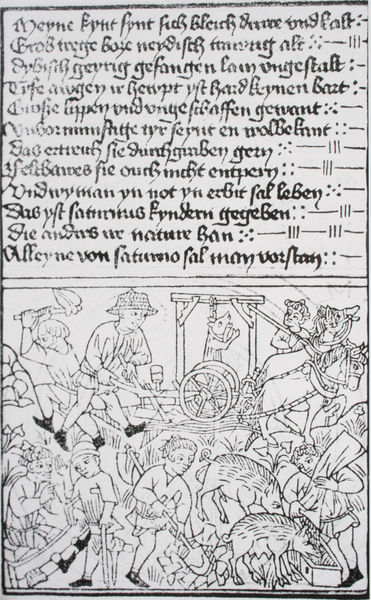
Titel: Baseler Holzschnitte, Saturnkinder
Standort: Schweinfurt
Institution: Bibliothek Otto Schäfer
Schlagwörter: dunkel, mann, wolf, frauen, menschen, grau, hell, holz, hut, männer, schwarz, weiss, zeichnung, gras, tier, tiere, hinrichtung, rahmen, bild, feld, felder, futter, kind, blatt, alltag, arbeit, bauern, brunnen, karren, kinder, pferd, pferde, räder, sack, holzschnitt, schrift, probe, schuhe, acker, säcke, grafik, schweine, bauernhof, kutsche, markt, ziehen, figuren, rad, wagen, deutsch, striche, bauer, punkte, tusche, kanone, hacken, hängen, schlachten, schwein, buch, linie, seil, füttern, fütterung, druck, schwarz-weiss, seite, illustration, text, zeitung, verletzt, helm, jagd, treiber, buchdruck, buchseite, leben, werkzeug, beute, axt, mittelalter, landwirtschaft, trog, tränke, jagdbeute, wildschwein, aufhängen, verkaufen, gefangener, beil, gespann, pflug, pflügen, brunne, hacke, schaufel, spaten, handschrift, eber, beschreibung, lied, holzbein, druck grafik, reformation, ferkel, keiler, sau, wildschweine, krücke, krücken, buchillustration, folter, scheine, schlachtung, galgen, seriendruck, lore, codex, gesetz, manuskript, minuskel, bäuerliches leben, mesnchen, ackern, tätigkeit, futterraufe, halbe seite, bauernkriege, handwek, schweinezucht, wgan, bache, codesx, jahrenszeiten, schaufe, schufel, fresstrog, glagen, landswirtschaft